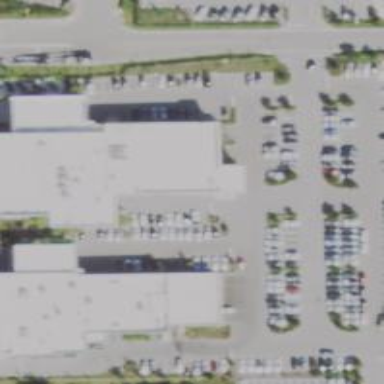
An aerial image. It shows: Building housing car shop.